Field crop: maize
Growth stage: 2
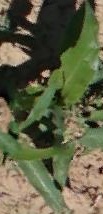
Species: maize